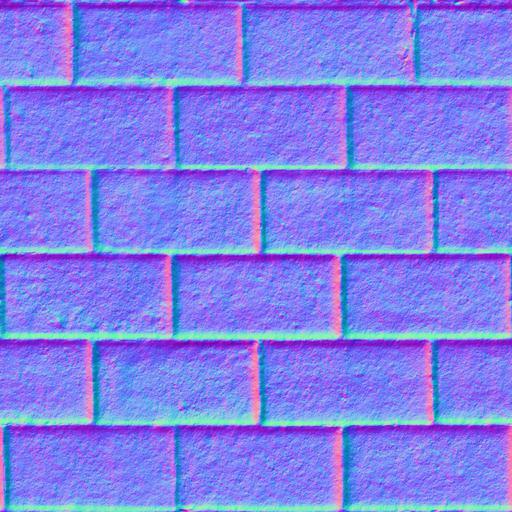
cobblestone pavement paving stones